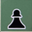
Piece: bP